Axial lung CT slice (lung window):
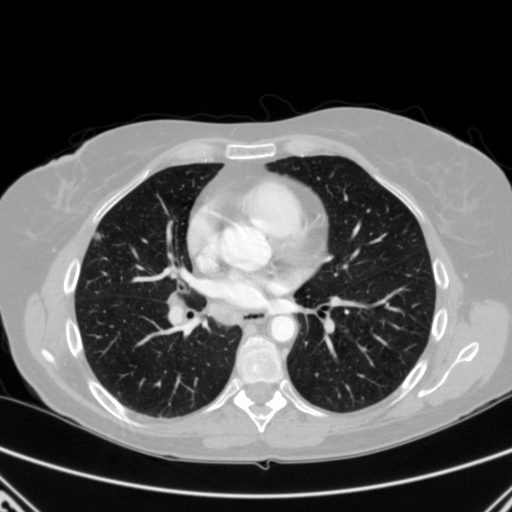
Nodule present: yes
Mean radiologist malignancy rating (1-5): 3.75